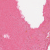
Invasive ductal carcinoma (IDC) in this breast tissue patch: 0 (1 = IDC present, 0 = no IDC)